Question: I'm trying to build a 32-bit program that can run correctly on 64-bit Windows; that is, if it needs to open a text file for the user, the file needs to be redirected from 'C:\Program Files' to 'C:\Program Files (x86)'. However, if I just call 'Wow64DisableWow64FsRedirection', then my program fails to load at all because some system libraries call 'LoadLibrary' when portions of the GUI are loading, which tries to load a 64-bit version of a system DLL into my program.
How do I solve this problem?
---
Edit:
See the problem in the screenshot below:

---
Edit 2:
Here's another question that'll solve the problem: Is there any way to disable WOW64 redirection for an arbitrary thread in your process, or for your process as a whole?
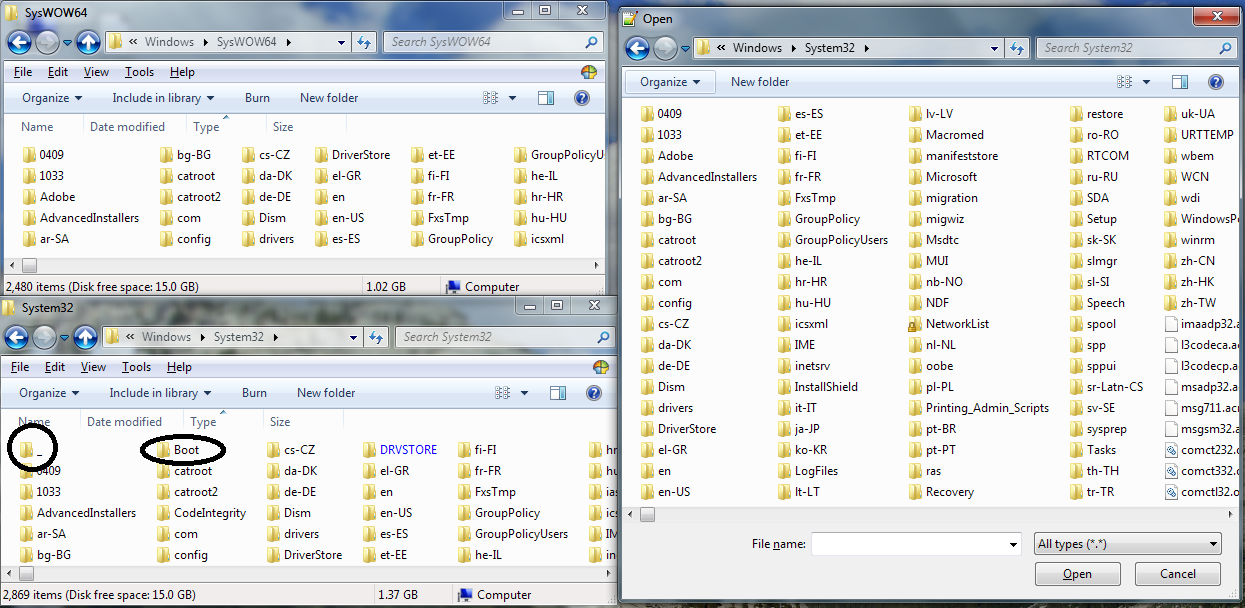
Answer: Easy, call <URL> just as soon as it is done.